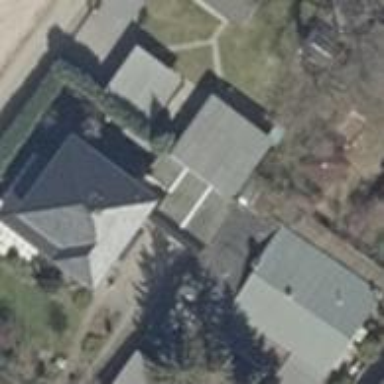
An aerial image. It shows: Hipped roof house.